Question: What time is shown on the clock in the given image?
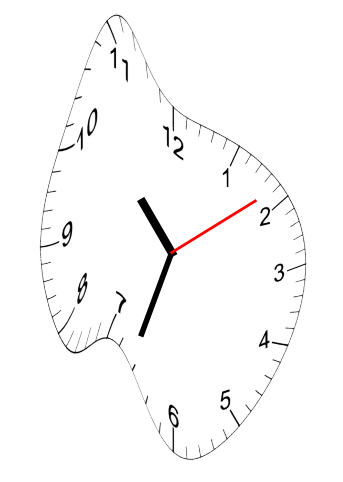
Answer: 10:33:09